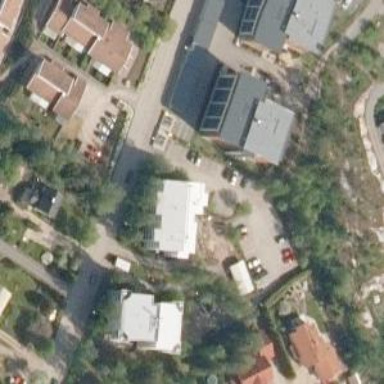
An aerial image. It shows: Parking space is available.